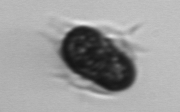
Label: Mesodinium